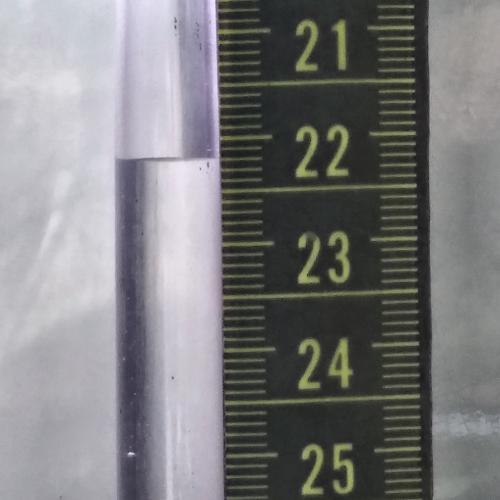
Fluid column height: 22.2 cm